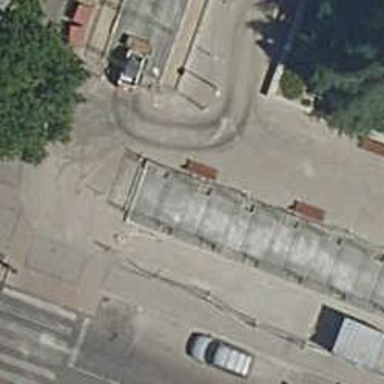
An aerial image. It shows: Kerb serving as barrier.